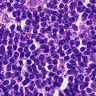
Metastatic tissue present: no